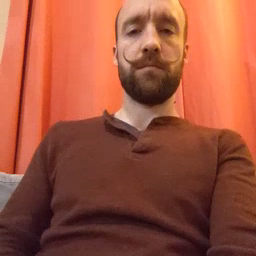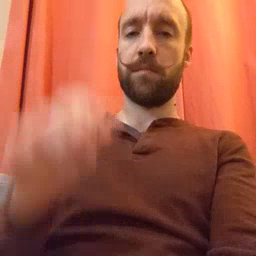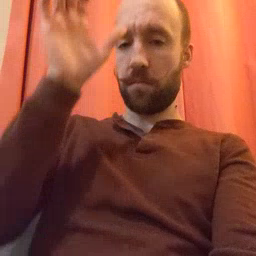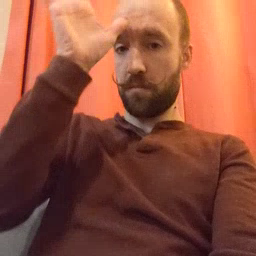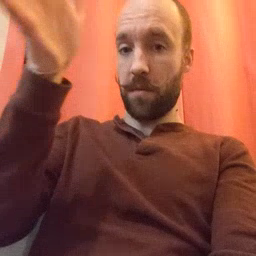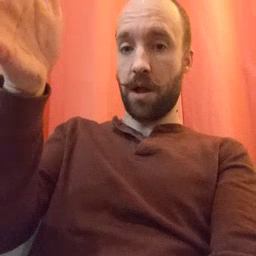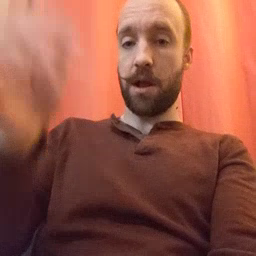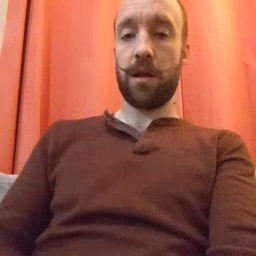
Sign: grandpa